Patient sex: M
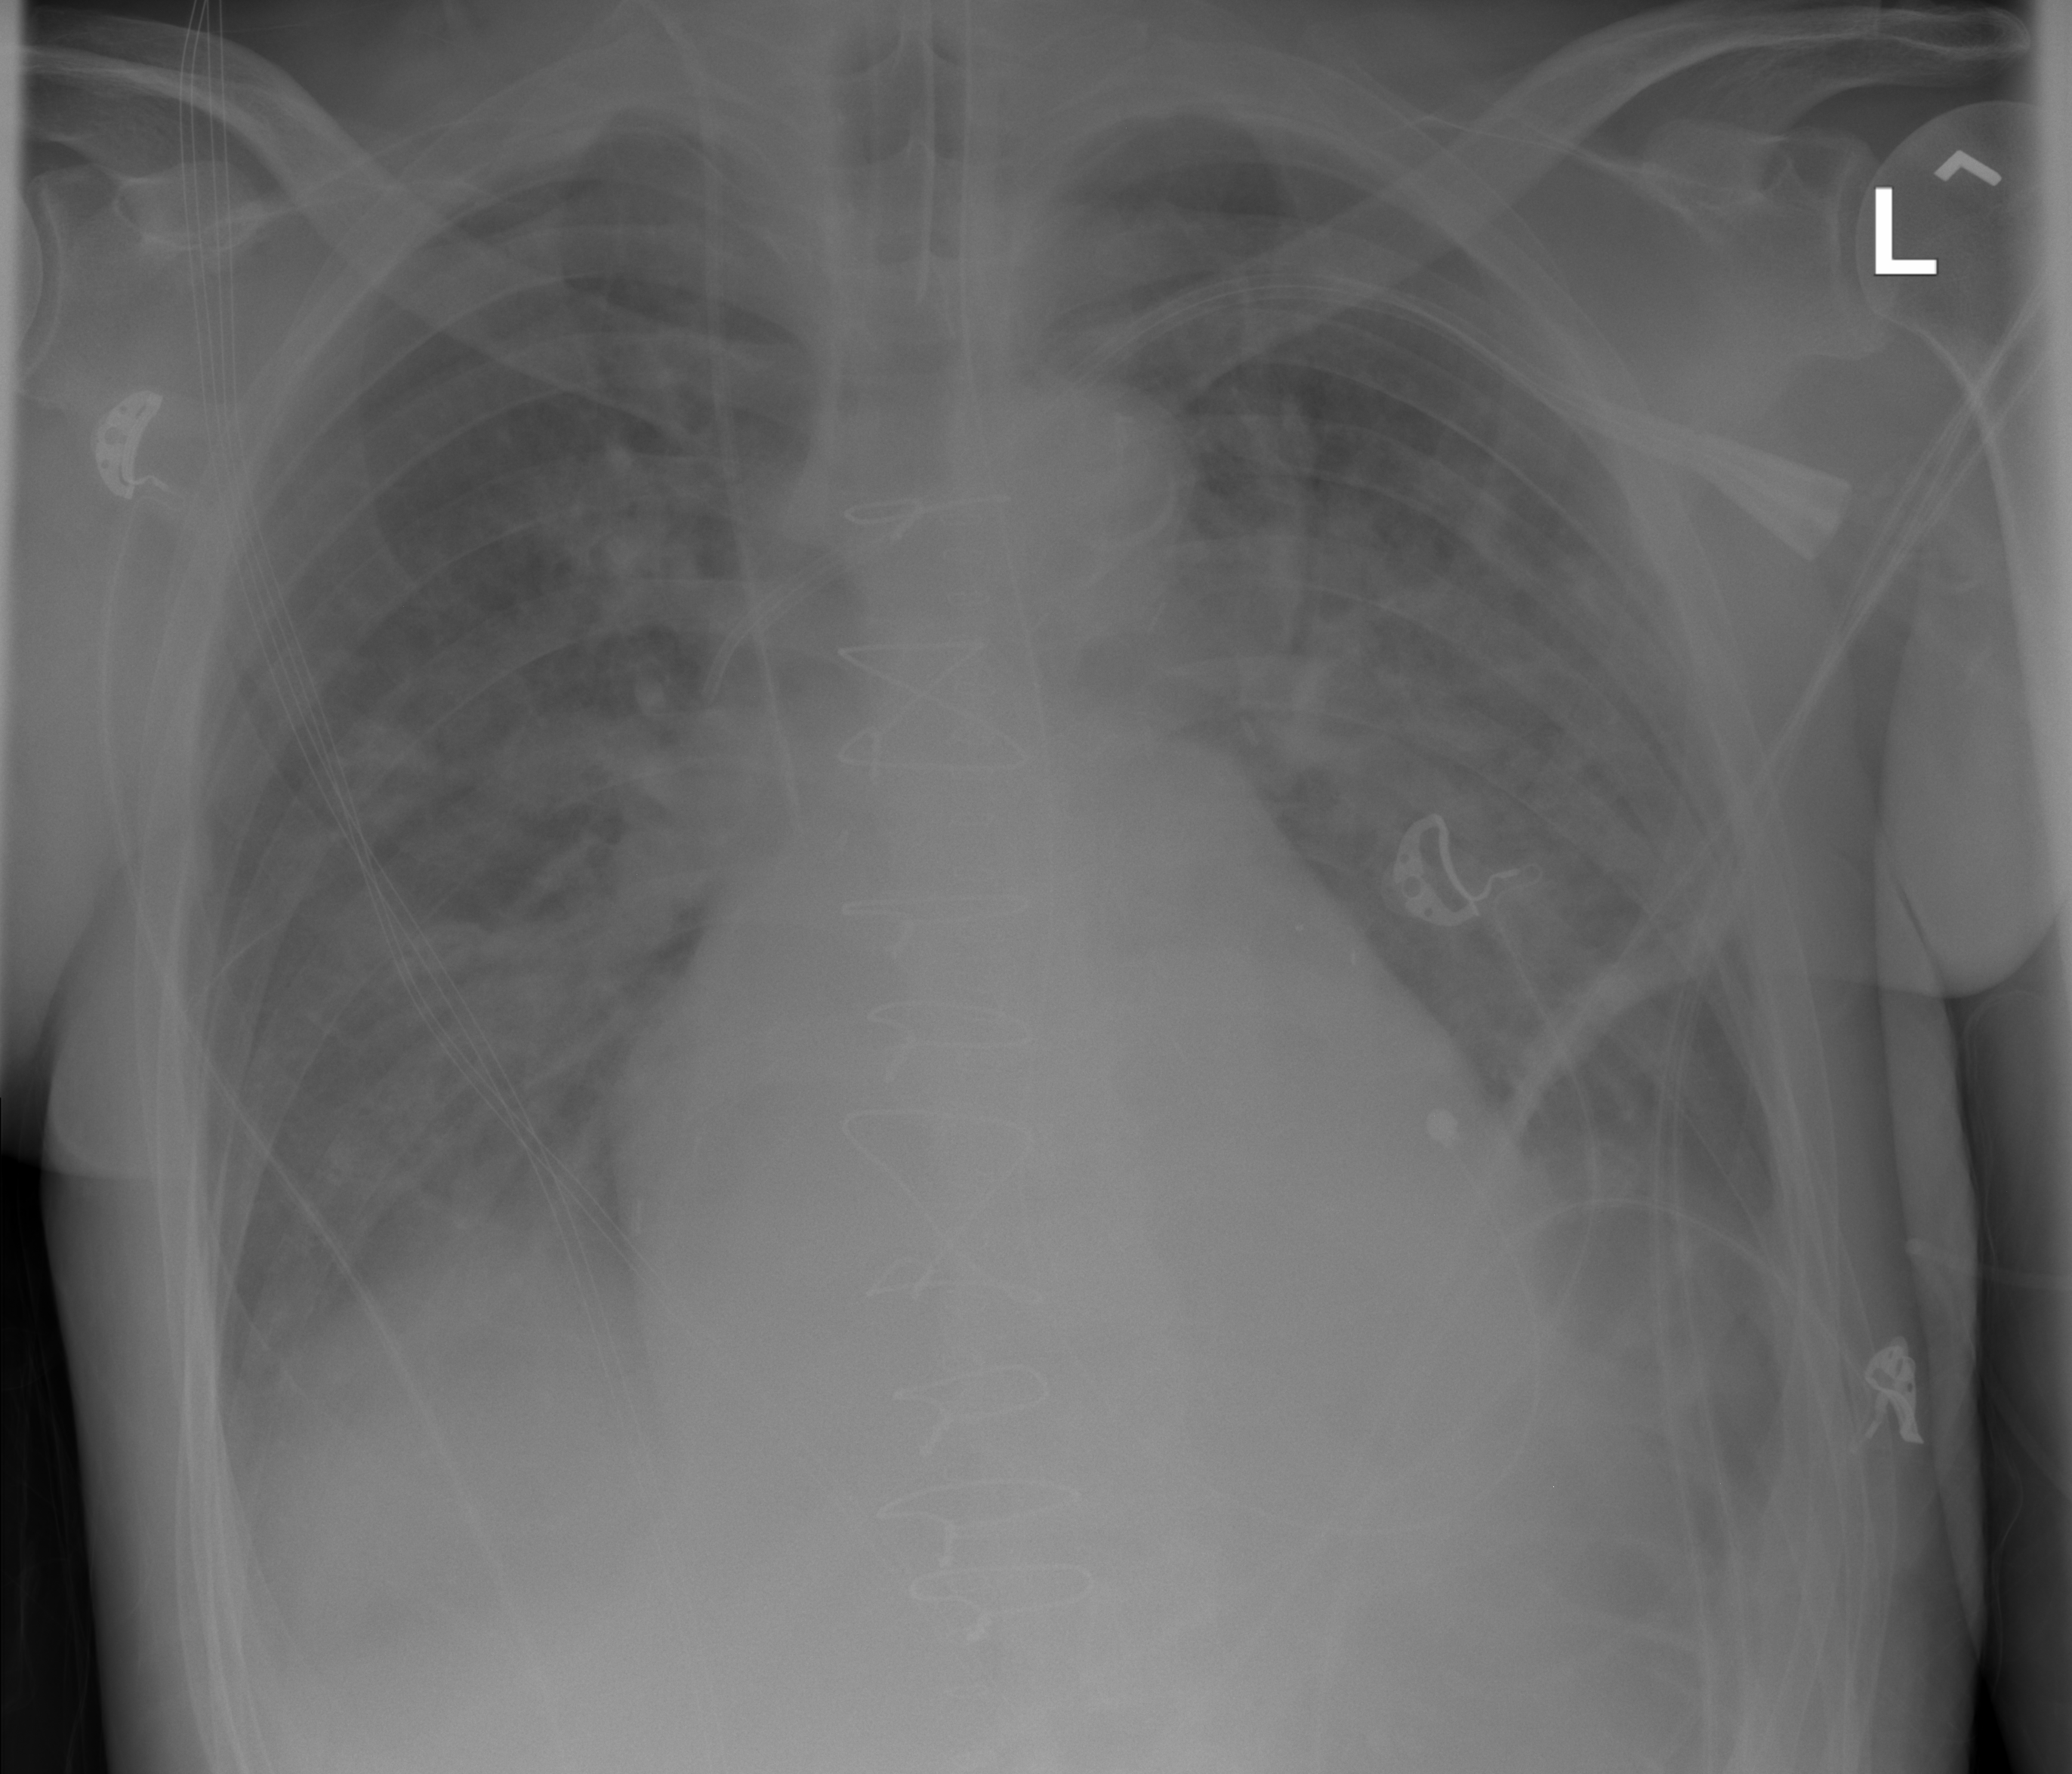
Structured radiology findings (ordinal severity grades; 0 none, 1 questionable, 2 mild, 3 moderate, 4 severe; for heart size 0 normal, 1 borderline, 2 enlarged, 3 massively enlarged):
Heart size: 2
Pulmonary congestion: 2
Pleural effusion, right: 2
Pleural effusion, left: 2
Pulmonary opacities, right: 2
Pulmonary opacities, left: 2
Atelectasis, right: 0
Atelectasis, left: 0